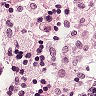
Metastatic tissue present: no